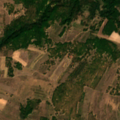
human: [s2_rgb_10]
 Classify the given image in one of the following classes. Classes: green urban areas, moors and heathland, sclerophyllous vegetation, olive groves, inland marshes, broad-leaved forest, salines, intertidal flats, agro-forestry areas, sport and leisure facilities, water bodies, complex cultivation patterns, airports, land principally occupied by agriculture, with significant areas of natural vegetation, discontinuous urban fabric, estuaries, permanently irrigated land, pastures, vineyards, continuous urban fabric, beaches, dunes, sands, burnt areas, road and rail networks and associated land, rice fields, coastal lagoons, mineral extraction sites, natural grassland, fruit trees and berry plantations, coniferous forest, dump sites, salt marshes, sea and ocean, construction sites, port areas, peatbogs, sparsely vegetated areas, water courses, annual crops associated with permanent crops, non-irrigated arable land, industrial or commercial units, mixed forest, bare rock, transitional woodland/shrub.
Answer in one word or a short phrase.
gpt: non-irrigated arable land, complex cultivation patterns, land principally occupied by agriculture, with significant areas of natural vegetation, broad-leaved forest